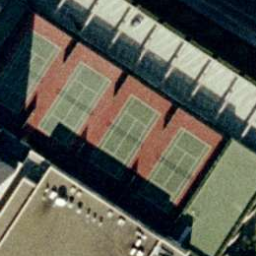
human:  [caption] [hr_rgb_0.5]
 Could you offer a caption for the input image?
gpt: Four tennis courts arranged neatly with some buildings surrounded .

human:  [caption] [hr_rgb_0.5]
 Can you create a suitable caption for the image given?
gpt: Four tennis courts are surrounded by some buildings .

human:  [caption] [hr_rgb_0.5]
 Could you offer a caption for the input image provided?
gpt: There are four tennis courts surrounded by some buildings .

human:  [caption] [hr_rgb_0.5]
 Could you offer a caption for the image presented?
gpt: There are four tennis courts arranged neatly and surrounded by some buildings .

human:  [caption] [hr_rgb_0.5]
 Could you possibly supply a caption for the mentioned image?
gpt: There are four tennis courts arranged neatly and surrounded by some buildings .